Question: I'm using 'x-editable' <URL> a jquery inplace editor. Currently I have a working code like below:
'''
<?php
$num_rows = 1;
// store the record of the "tblstudent" table into $row
while ($row = mysqli_fetch_array($result)) {
echo "<script type="text/javascript">
$.fn.editable.defaults.mode = "popup";
$('#username$num_rows').editable();
</script> "; //assign num to element
// Print out the contents of the entry
echo '<tr>';
echo '<td><a href="#" id="username' . $num_rows . '" data-type="text" data-pk="' . $row['id'] . '" data-url="post.php" data-title="Edit website">';
echo htmlspecialchars($row['website'], ENT_QUOTES, 'UTF-8');
echo '</a></td>';
echo '</tr>';
$num_rows++;
}
?>
'''
Which result in the following:

but as you can see I use '$num_rows' in assigning element ID and getting the ID with javascript. I prefer not to use loop to assign uniq ID to element or include the javascript in php tag. Is there any elegant solution than this?
Thanks in advance.
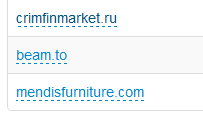
Answer: Keep the id as username or infact add 'class='username'' instead of id.
'''
<script type="text/javascript">
$.fn.editable.defaults.mode = "popup";
$('.username').click(function(){
$(this).editable();
})
</script>
'''